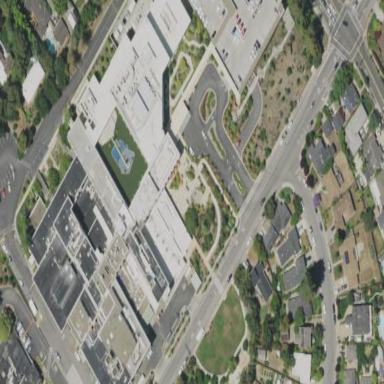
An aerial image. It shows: Hospital building.